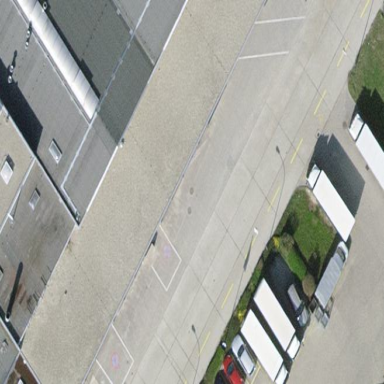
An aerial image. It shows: View of roof of building.